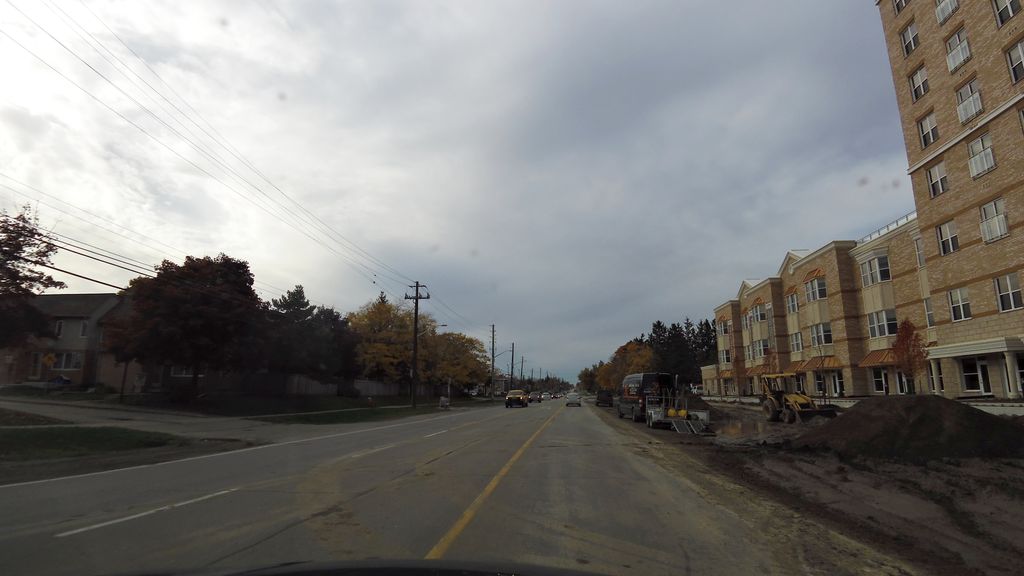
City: hamilton